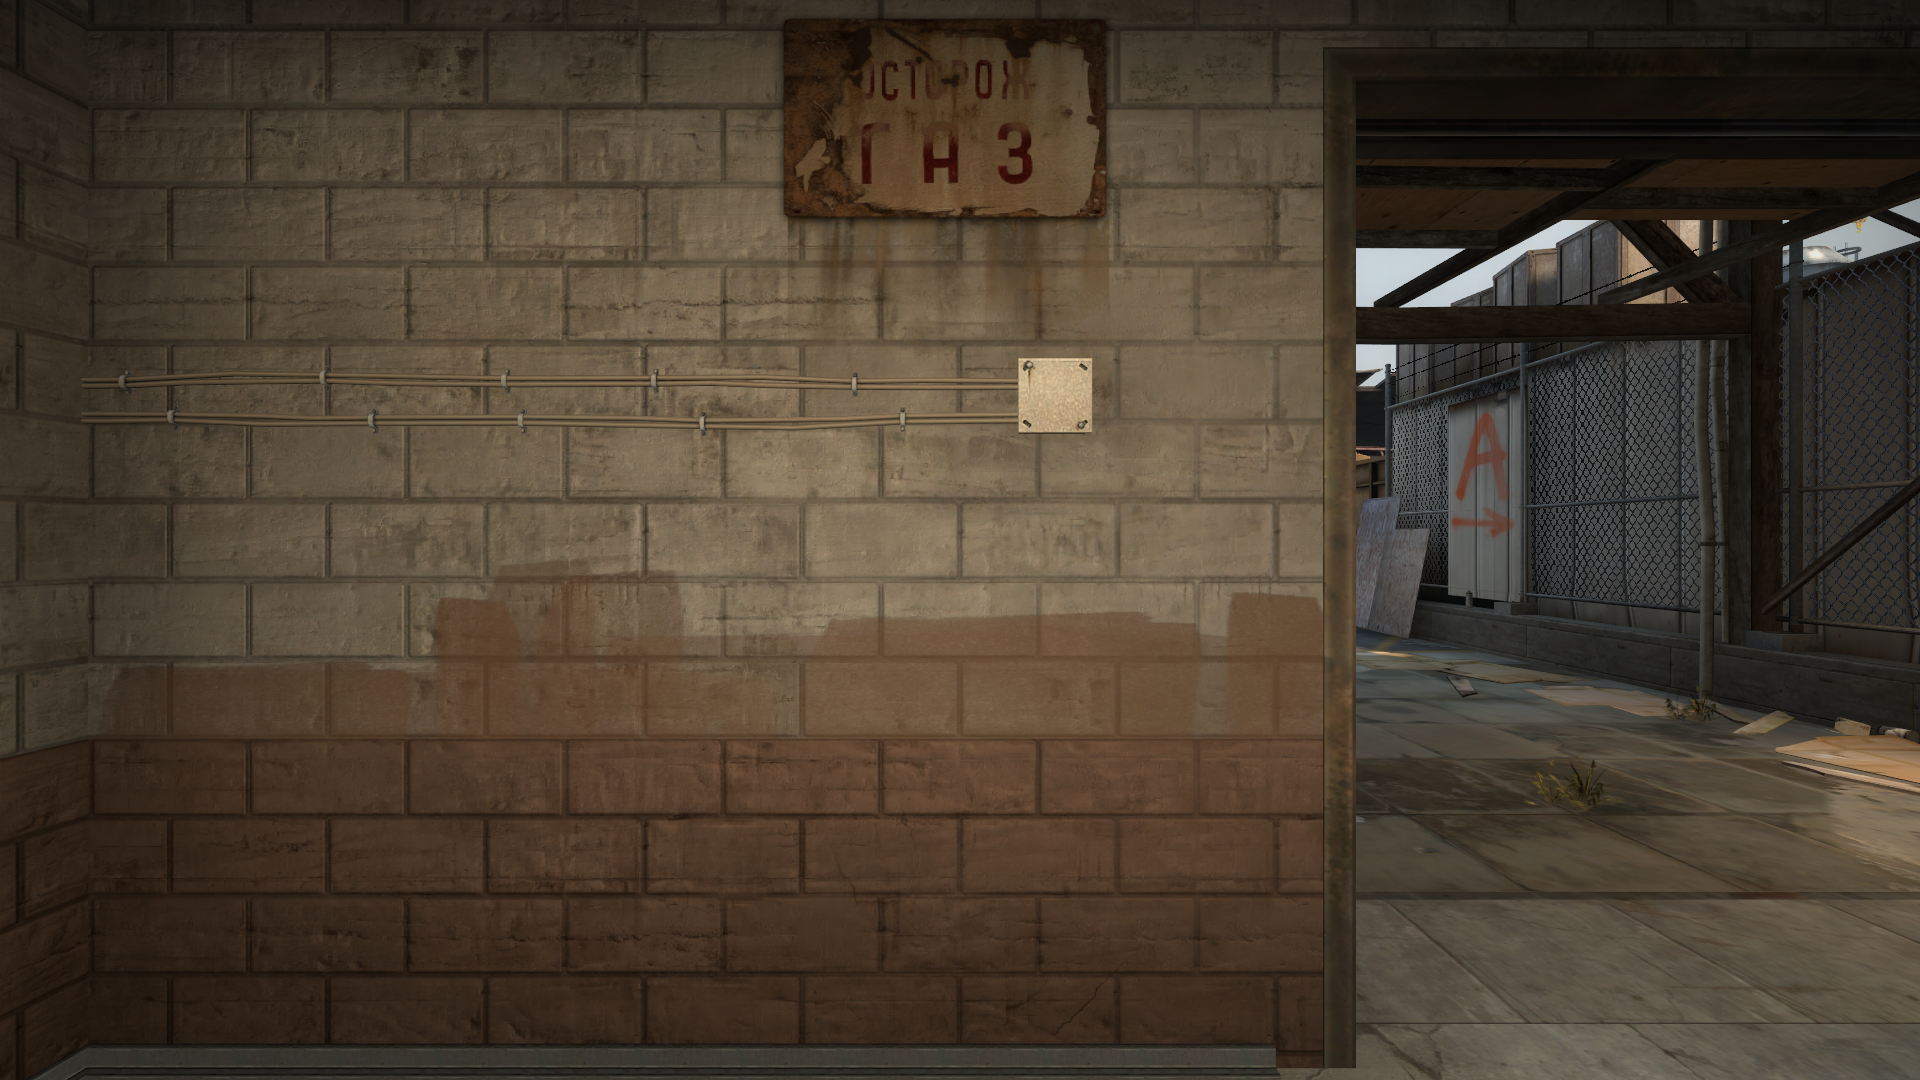
Map: de_train